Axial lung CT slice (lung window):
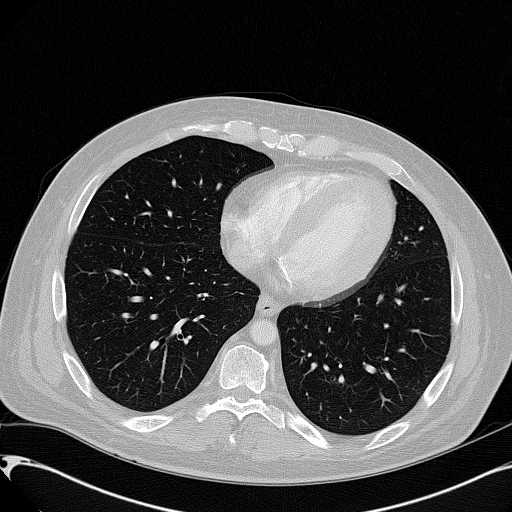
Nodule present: no